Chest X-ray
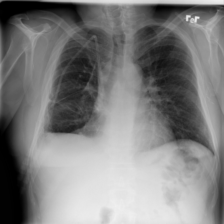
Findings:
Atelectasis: negative
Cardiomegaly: negative
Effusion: negative
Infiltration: negative
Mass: negative
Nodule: negative
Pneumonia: negative
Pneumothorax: negative
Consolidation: negative
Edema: negative
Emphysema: negative
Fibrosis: negative
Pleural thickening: negative
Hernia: negative